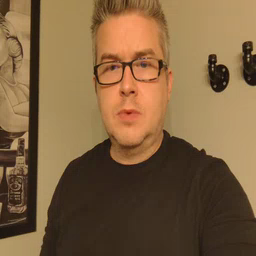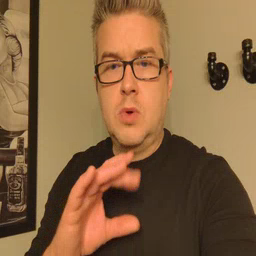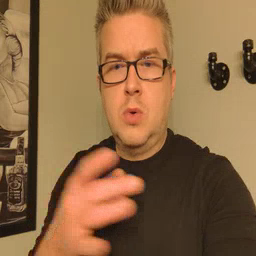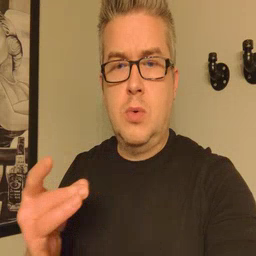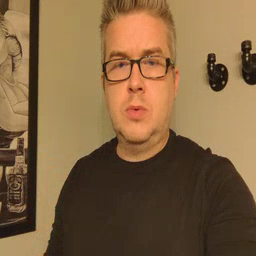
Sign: story